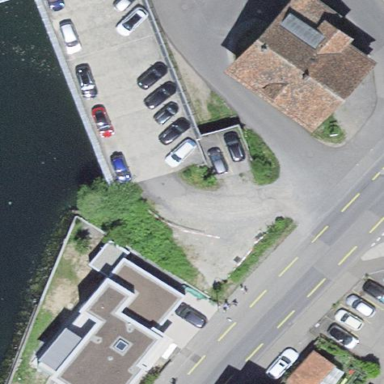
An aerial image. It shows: Parking available on the street side.